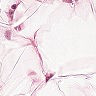
Metastatic tissue present: no